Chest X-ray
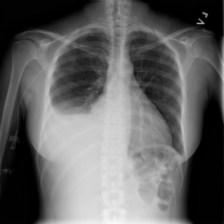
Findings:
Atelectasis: negative
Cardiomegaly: negative
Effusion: positive
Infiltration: negative
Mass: negative
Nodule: negative
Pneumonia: negative
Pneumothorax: negative
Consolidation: negative
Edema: negative
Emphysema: negative
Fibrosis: negative
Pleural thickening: negative
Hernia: negative